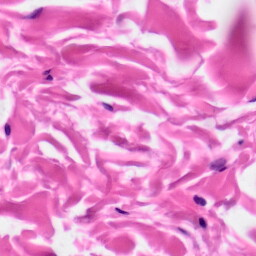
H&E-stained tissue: Skin